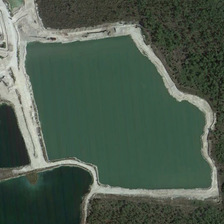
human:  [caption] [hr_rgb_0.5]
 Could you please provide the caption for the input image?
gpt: many green trees are around a irregular pond .

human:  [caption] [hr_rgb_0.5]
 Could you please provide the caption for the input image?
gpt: many green trees are around a irregular pond .

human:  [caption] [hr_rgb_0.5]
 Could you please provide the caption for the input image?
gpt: many green trees are around a irregular pond .

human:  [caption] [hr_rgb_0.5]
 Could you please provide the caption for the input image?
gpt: many green trees are around a irregular pond .

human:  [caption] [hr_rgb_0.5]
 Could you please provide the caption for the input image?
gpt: many green trees are around a irregular pond .